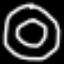
Label: donut